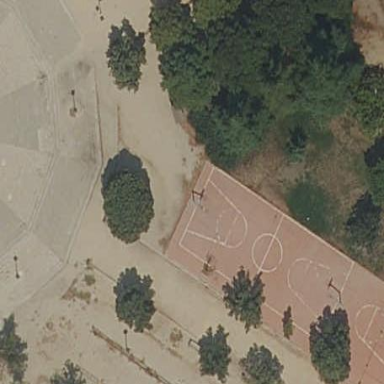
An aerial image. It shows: Basketball court on leisure land pitch.